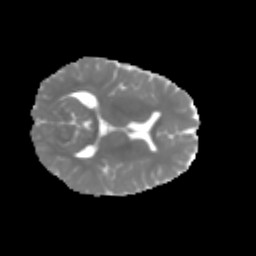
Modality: MD
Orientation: axial
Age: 6
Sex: male
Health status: healthy